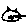
Label: cat